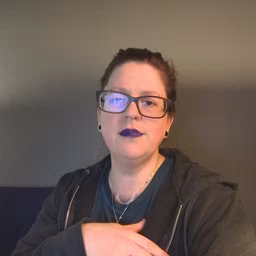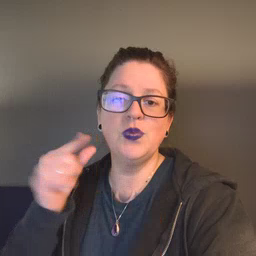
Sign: green